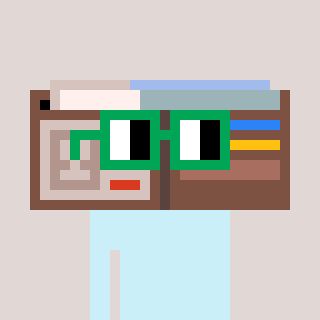
a pixel art character with square green glasses, a wallet-shaped head and a gold-colored body on a warm background